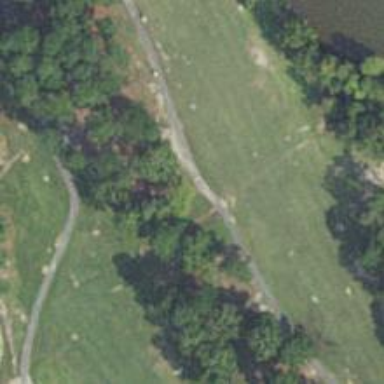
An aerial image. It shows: Golf cartpath that is also road path.